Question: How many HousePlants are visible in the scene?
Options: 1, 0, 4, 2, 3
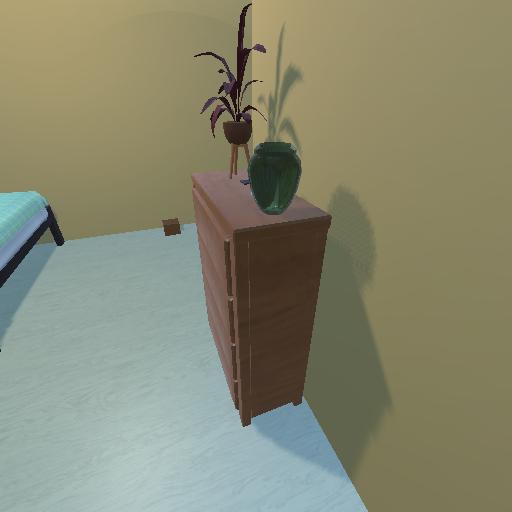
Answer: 1